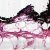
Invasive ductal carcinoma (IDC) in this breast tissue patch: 0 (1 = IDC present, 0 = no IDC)